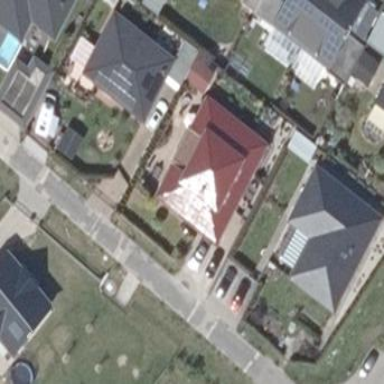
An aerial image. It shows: Simple house.